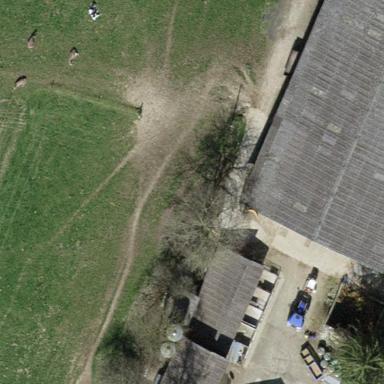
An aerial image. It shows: Gabled roof on farm auxiliary building.